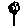
Label: flower